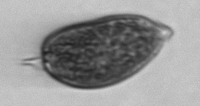
Label: Prorocentrum_micans